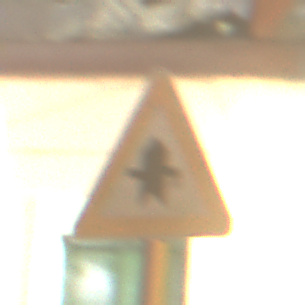
Verkehrszeichen: Vorfahrt
Umgebung: Outdoor, Urban
Tageszeit: Night
Wetter: PartlyCloudy
Licht: Artificial
Jahreszeit: NotSpecified
Kontrast: HighContrast